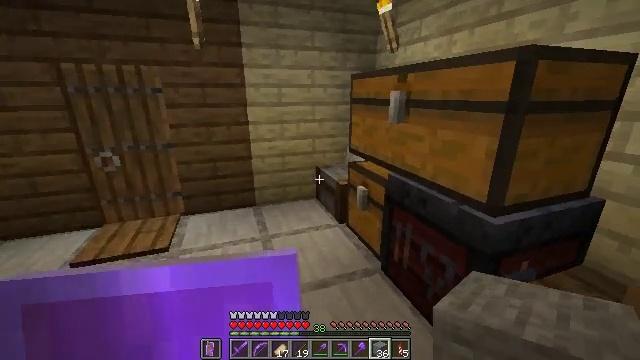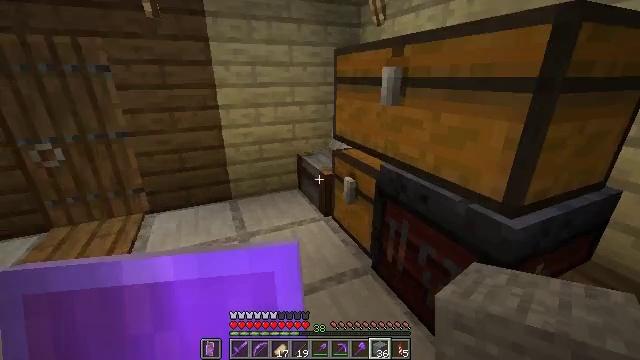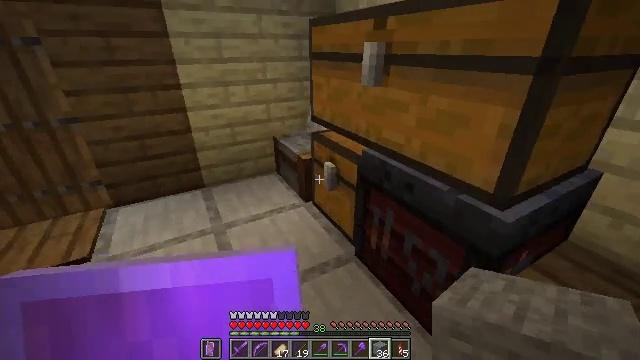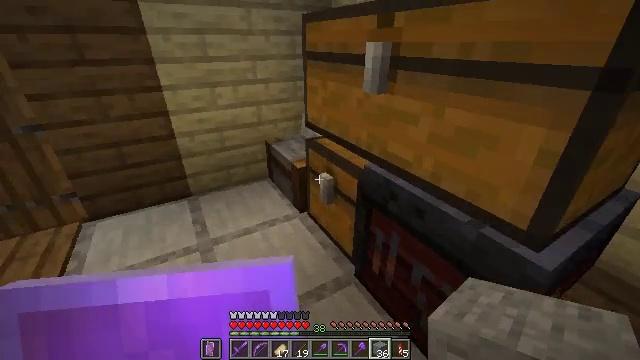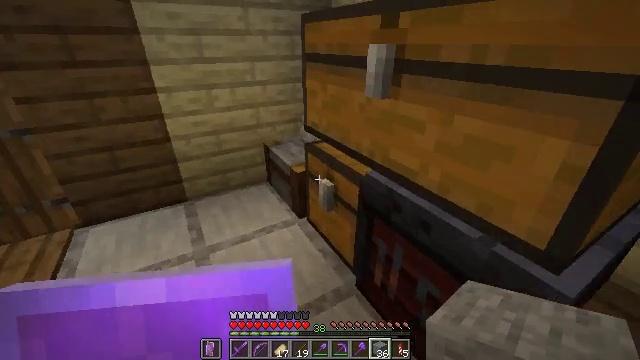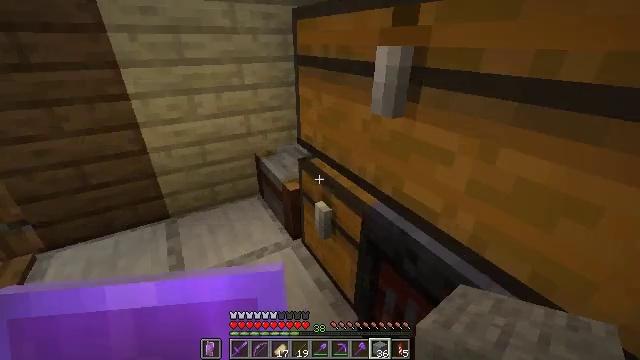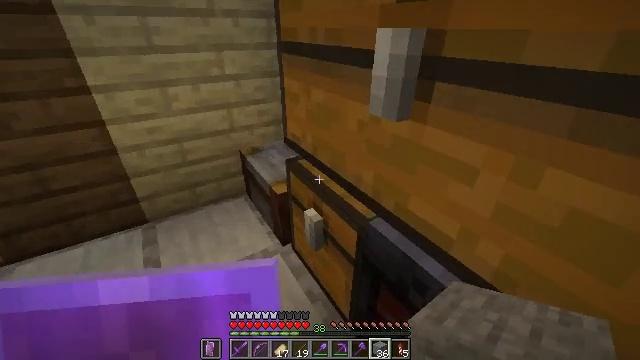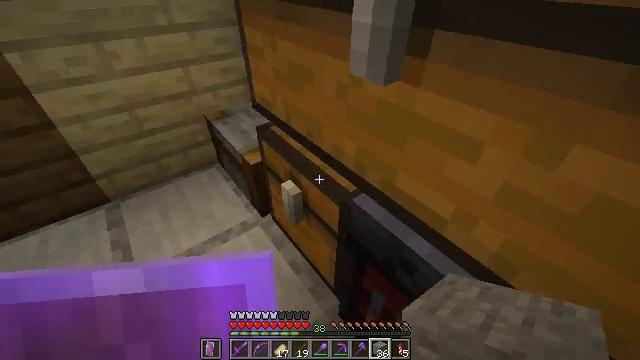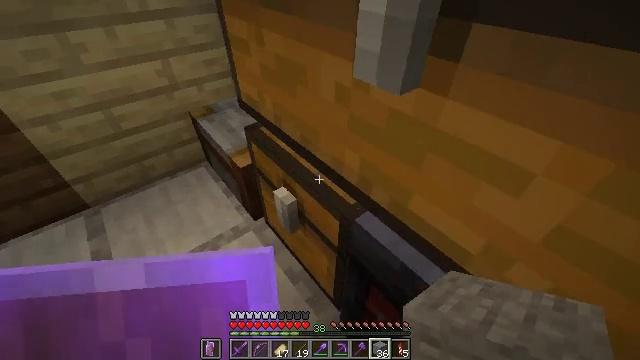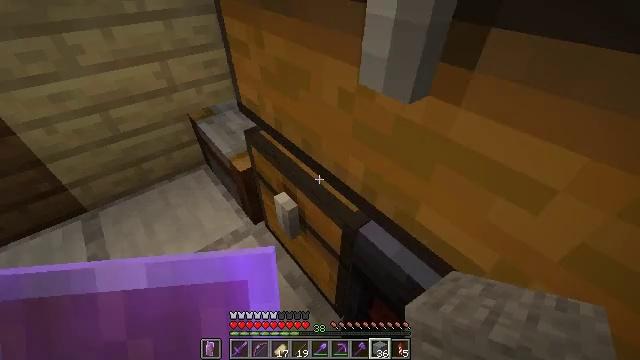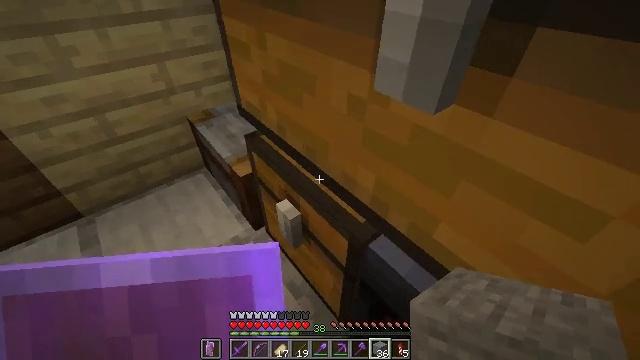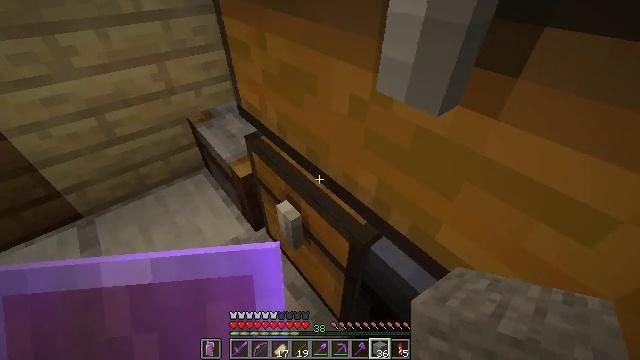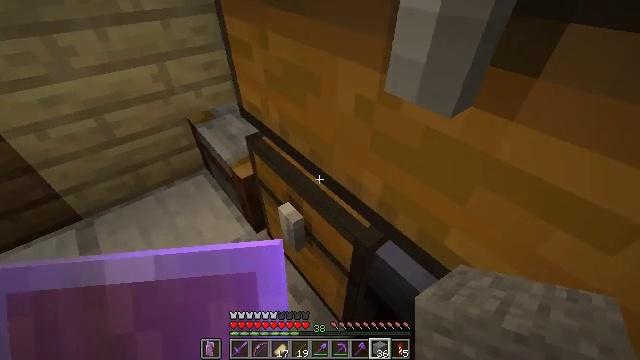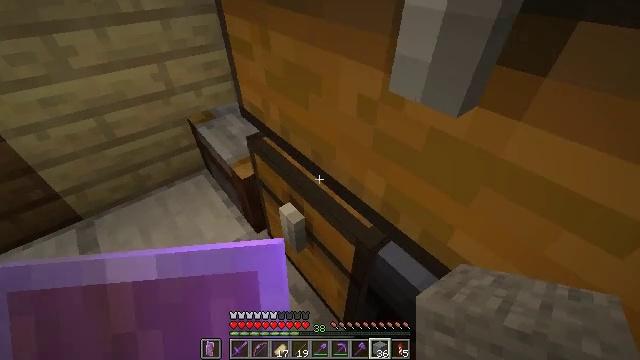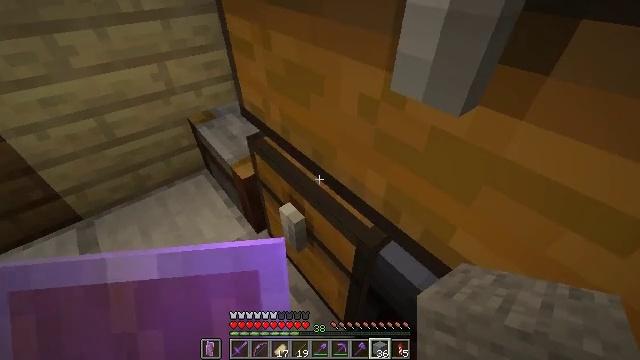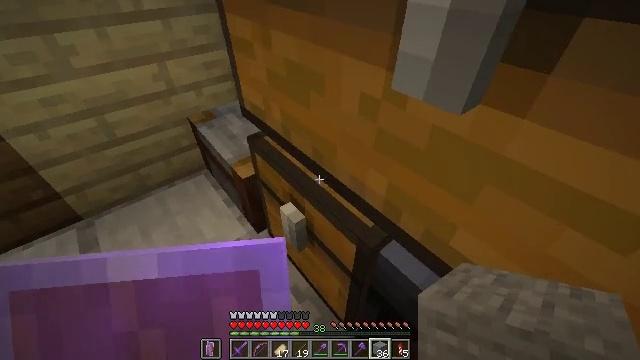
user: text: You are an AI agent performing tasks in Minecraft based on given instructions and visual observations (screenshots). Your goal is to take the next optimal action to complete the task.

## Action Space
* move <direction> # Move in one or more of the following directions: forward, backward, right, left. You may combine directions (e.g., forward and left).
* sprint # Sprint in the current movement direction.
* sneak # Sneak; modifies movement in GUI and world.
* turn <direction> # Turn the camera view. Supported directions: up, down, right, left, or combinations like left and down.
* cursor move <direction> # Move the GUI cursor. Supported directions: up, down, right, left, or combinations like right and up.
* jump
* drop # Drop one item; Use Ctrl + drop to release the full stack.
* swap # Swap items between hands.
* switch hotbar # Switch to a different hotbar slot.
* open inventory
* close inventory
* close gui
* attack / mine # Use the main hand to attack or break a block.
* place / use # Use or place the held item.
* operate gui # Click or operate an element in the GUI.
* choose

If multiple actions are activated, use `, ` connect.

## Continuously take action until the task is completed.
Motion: motion action
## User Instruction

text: Interact with the crafting table to craft polished blackstone bricks.
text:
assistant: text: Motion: move forward, turn right and down
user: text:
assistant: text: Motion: move forward, turn right and down
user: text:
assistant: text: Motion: move forward, turn right
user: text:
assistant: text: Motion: move forward
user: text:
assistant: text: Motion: move forward
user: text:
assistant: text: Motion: move forward, turn right and down
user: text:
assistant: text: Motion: move forward, turn right and down
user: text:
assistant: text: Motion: turn right and down
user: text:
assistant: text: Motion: no_op
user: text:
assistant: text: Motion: no_op
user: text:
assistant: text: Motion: no_op
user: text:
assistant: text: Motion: no_op
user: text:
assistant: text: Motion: no_op
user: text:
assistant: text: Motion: no_op
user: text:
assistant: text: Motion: no_op
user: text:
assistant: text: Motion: no_op
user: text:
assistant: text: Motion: no_op
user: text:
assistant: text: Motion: no_op
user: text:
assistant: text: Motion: no_op
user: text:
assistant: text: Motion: turn left and up
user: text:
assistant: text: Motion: turn left
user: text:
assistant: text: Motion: turn left
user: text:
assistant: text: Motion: move forward
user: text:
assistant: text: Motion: move forward and move left
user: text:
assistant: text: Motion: move forward and move left
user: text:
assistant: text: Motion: move forward and move left, turn right
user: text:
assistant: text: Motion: move forward, turn right
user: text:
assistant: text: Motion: move forward, turn right
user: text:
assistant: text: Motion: move forward
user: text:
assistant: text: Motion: no_op